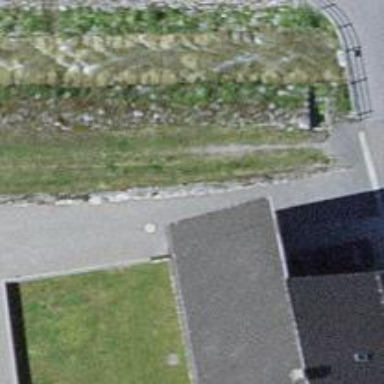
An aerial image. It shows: Retaining wall.